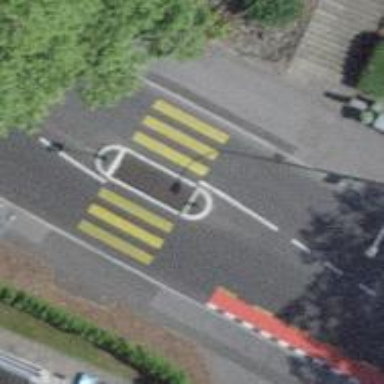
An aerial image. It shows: Tertiary road with asphalt surface. It has separate sidewalks on both sides and dedicated cycle lanes on both sides as well.